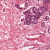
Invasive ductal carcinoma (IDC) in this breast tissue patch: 0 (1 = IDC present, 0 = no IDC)